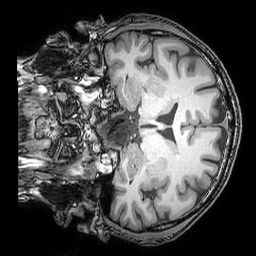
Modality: T1w
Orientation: coronal
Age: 39
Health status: ill
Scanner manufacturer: philips
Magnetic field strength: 3 T
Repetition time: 0.007 s
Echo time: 0.003501 s